Field crop: maize
Growth stage: 1
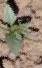
Species: datura